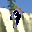
Label: 9